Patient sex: M
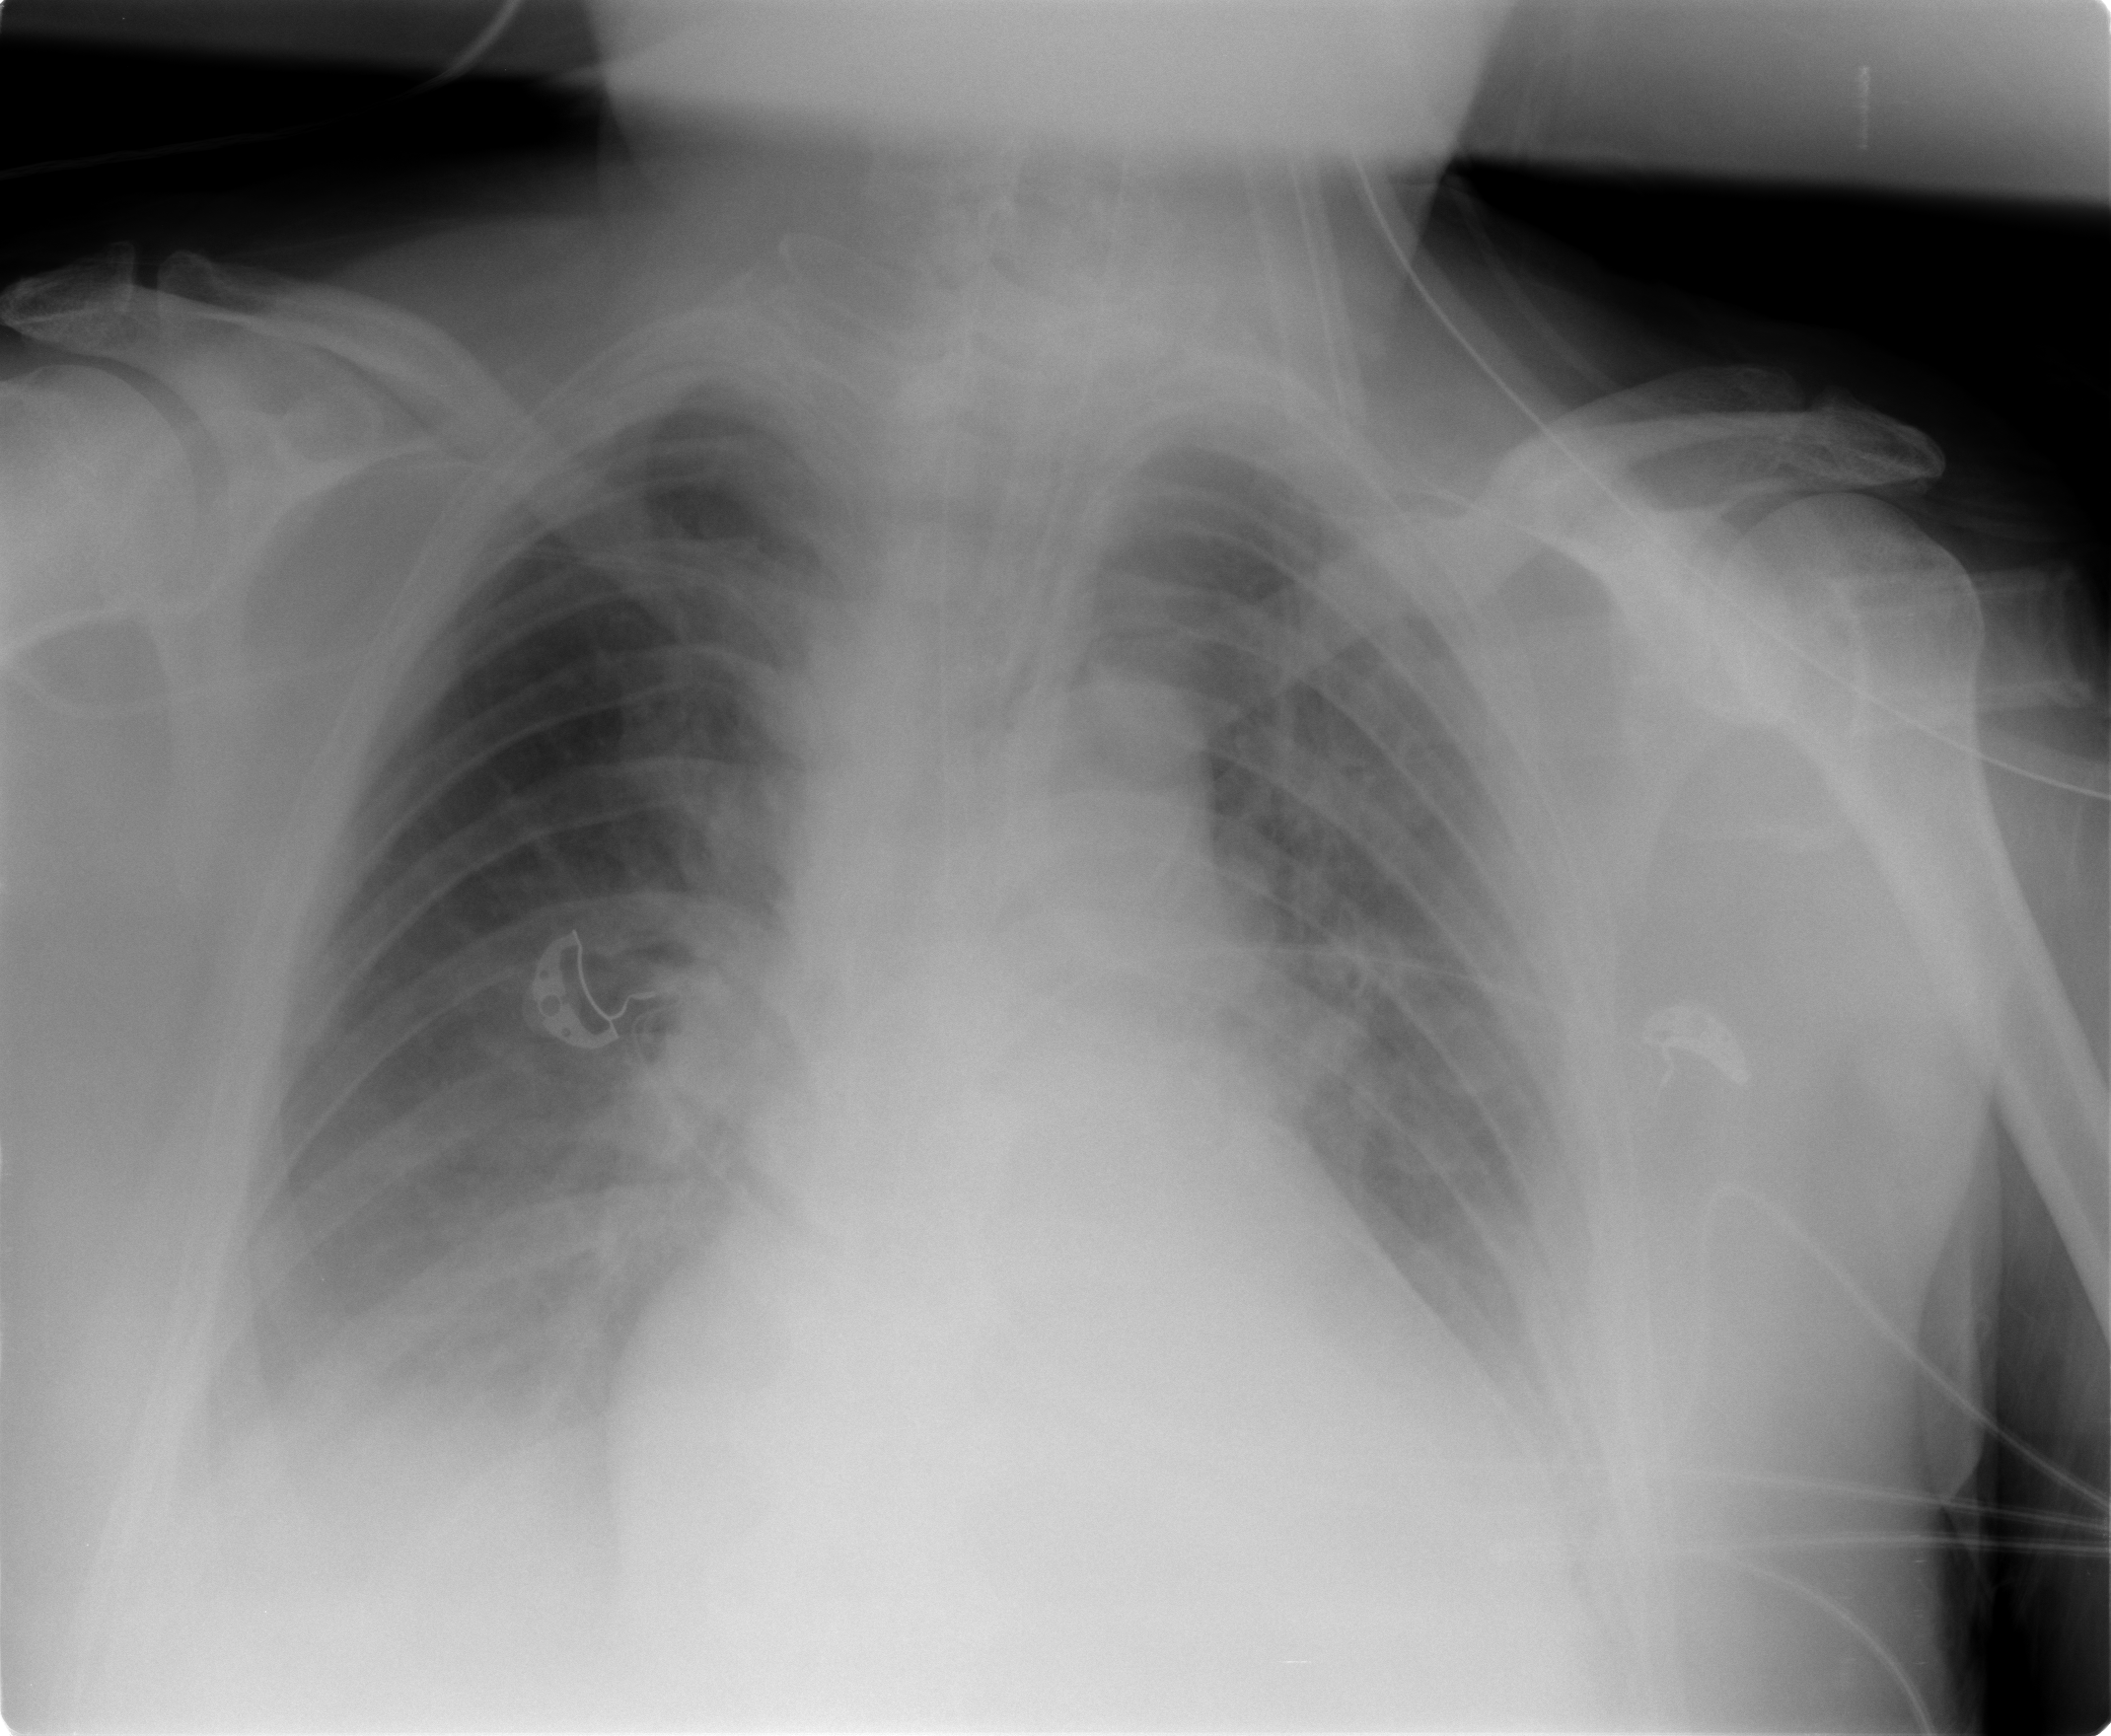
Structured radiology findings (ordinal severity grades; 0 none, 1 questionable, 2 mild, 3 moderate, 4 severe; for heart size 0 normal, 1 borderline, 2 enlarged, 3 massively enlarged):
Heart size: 0
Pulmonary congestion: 1
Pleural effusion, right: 2
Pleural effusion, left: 2
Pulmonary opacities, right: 0
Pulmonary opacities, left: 2
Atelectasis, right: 2
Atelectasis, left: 2